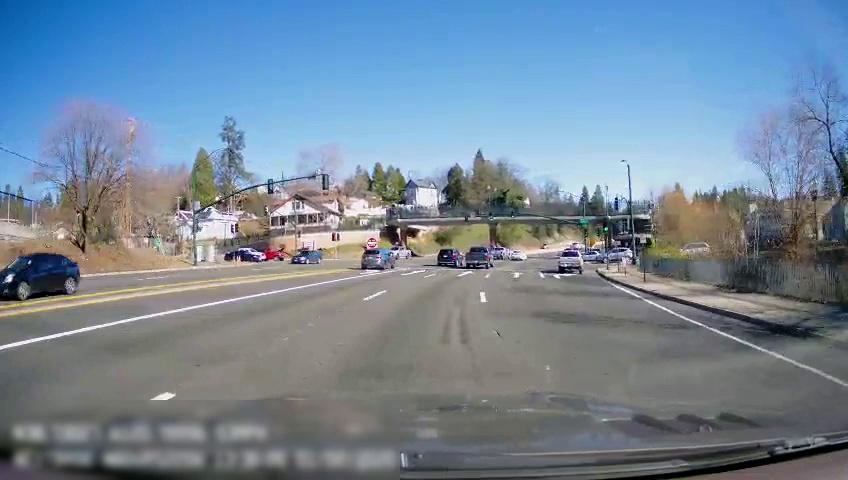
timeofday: Day
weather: Sunny
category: Drivable Space
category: Drivable Space
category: Vehicles | Truck
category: Vehicles | SUV
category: Vehicles | Truck
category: Vehicles | Truck
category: Vehicles | Car
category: Vehicles | SUV
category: Vehicles | SUV
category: Vehicles | Car
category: Vehicles | Car
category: Vehicles | SUV
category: Vehicles | SUV
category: Vehicles | Car
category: Vehicles | Car
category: Vehicles | Car
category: Vehicles | Truck
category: Lanes | Current Lane
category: Lanes | Current Lane
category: Lanes | Alternate Lane
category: Lanes | Current Lane
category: Lanes | Alternate Lane
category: Lanes | Alternate Lane
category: Lanes | Opposite Lane
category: Lanes | Opposite Lane
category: Traffic | Lights
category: Traffic | Lights
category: Traffic | Lights
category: Traffic | Lights
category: Traffic | Lights
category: Traffic | Signs
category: Traffic | Lights
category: Traffic | Lights
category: Traffic | Signs